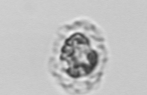
Label: Emiliania_huxleyi